Interaction volume radius: 5 \u00c5
Interaction volume height: 20 \u00c5
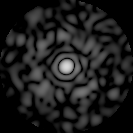
Disorder parameter: 0.8625